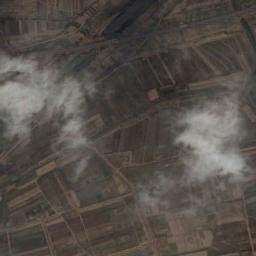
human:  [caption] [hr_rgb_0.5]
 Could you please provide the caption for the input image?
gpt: Sparse white clouds on green and yellow intersecting fields .

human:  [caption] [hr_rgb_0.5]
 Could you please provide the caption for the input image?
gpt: A white cloud floats above the forest and river .

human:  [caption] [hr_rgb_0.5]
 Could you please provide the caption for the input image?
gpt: The cumulus clouds are located above the khaki farmland .

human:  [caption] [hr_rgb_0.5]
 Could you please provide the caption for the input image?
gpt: The white cloud is above bare farmland .

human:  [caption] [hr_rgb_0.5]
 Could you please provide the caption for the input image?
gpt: A few gauzy clouds over some farmlands .